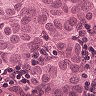
Metastatic tissue present: yes